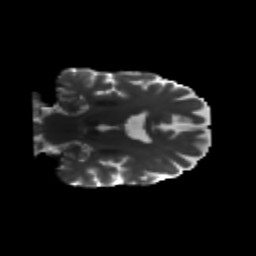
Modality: T2w
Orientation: coronal
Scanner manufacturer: siemens
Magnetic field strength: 3 T
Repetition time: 8.8 s
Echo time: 0.085 s